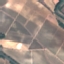
Label: PermanentCrop